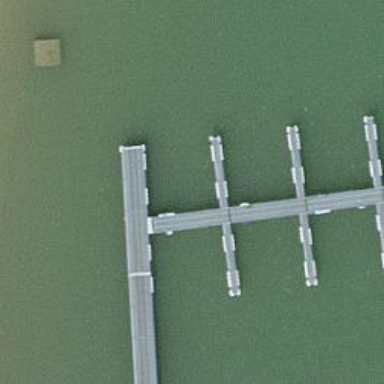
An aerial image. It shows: Man-made pier.